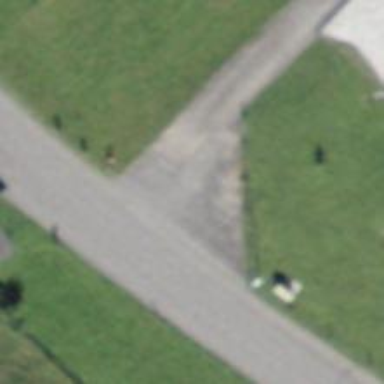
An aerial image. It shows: Asphalt road classified as tertiary.